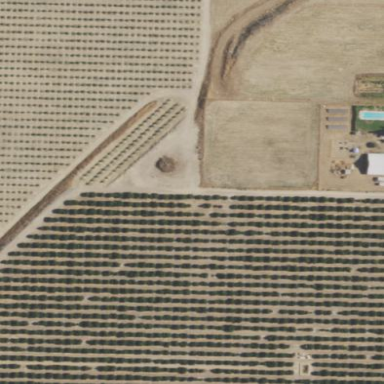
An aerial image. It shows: Orange orchard with rows of orange trees.